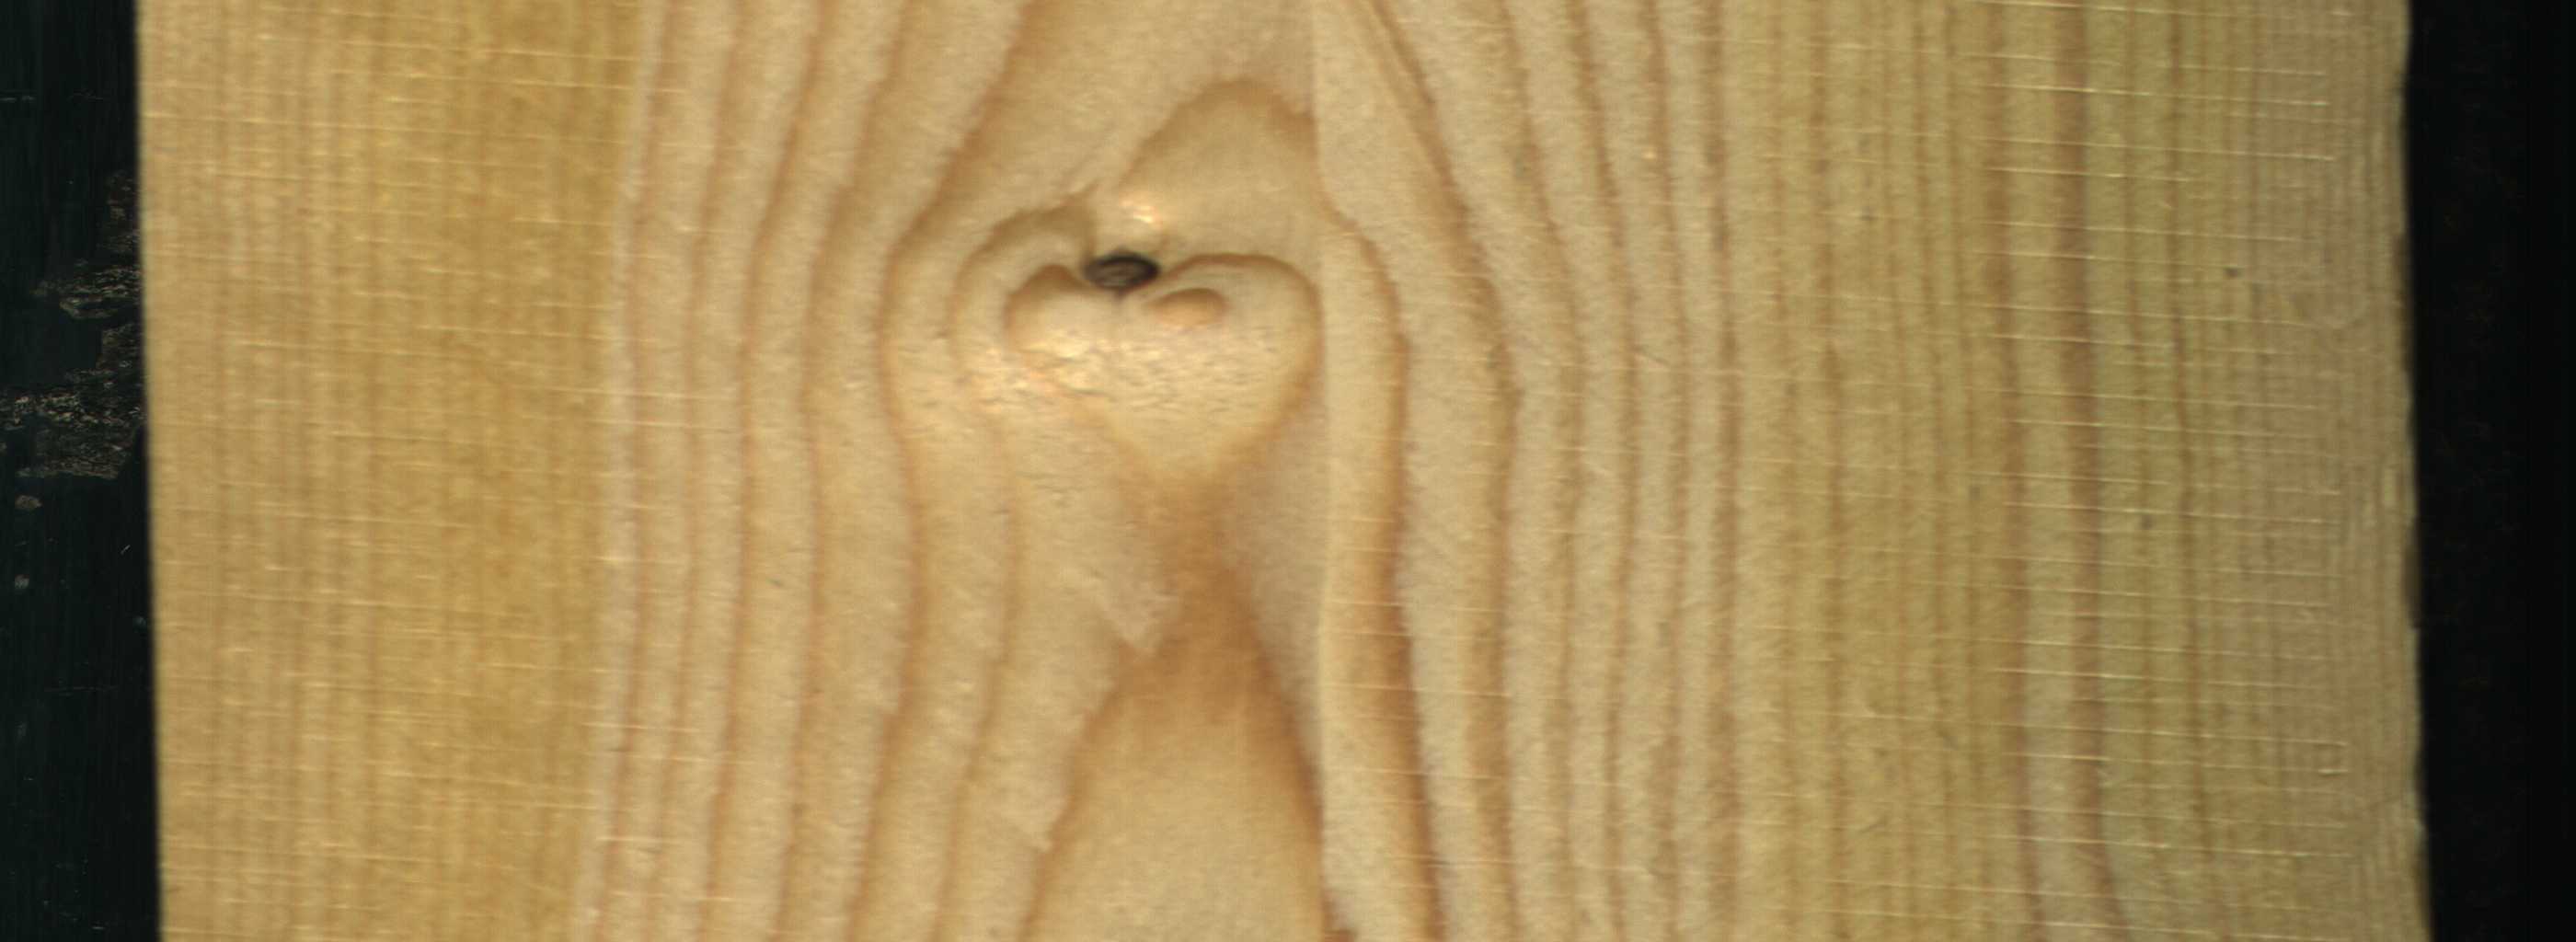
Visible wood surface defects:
Dead_Knot